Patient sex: M
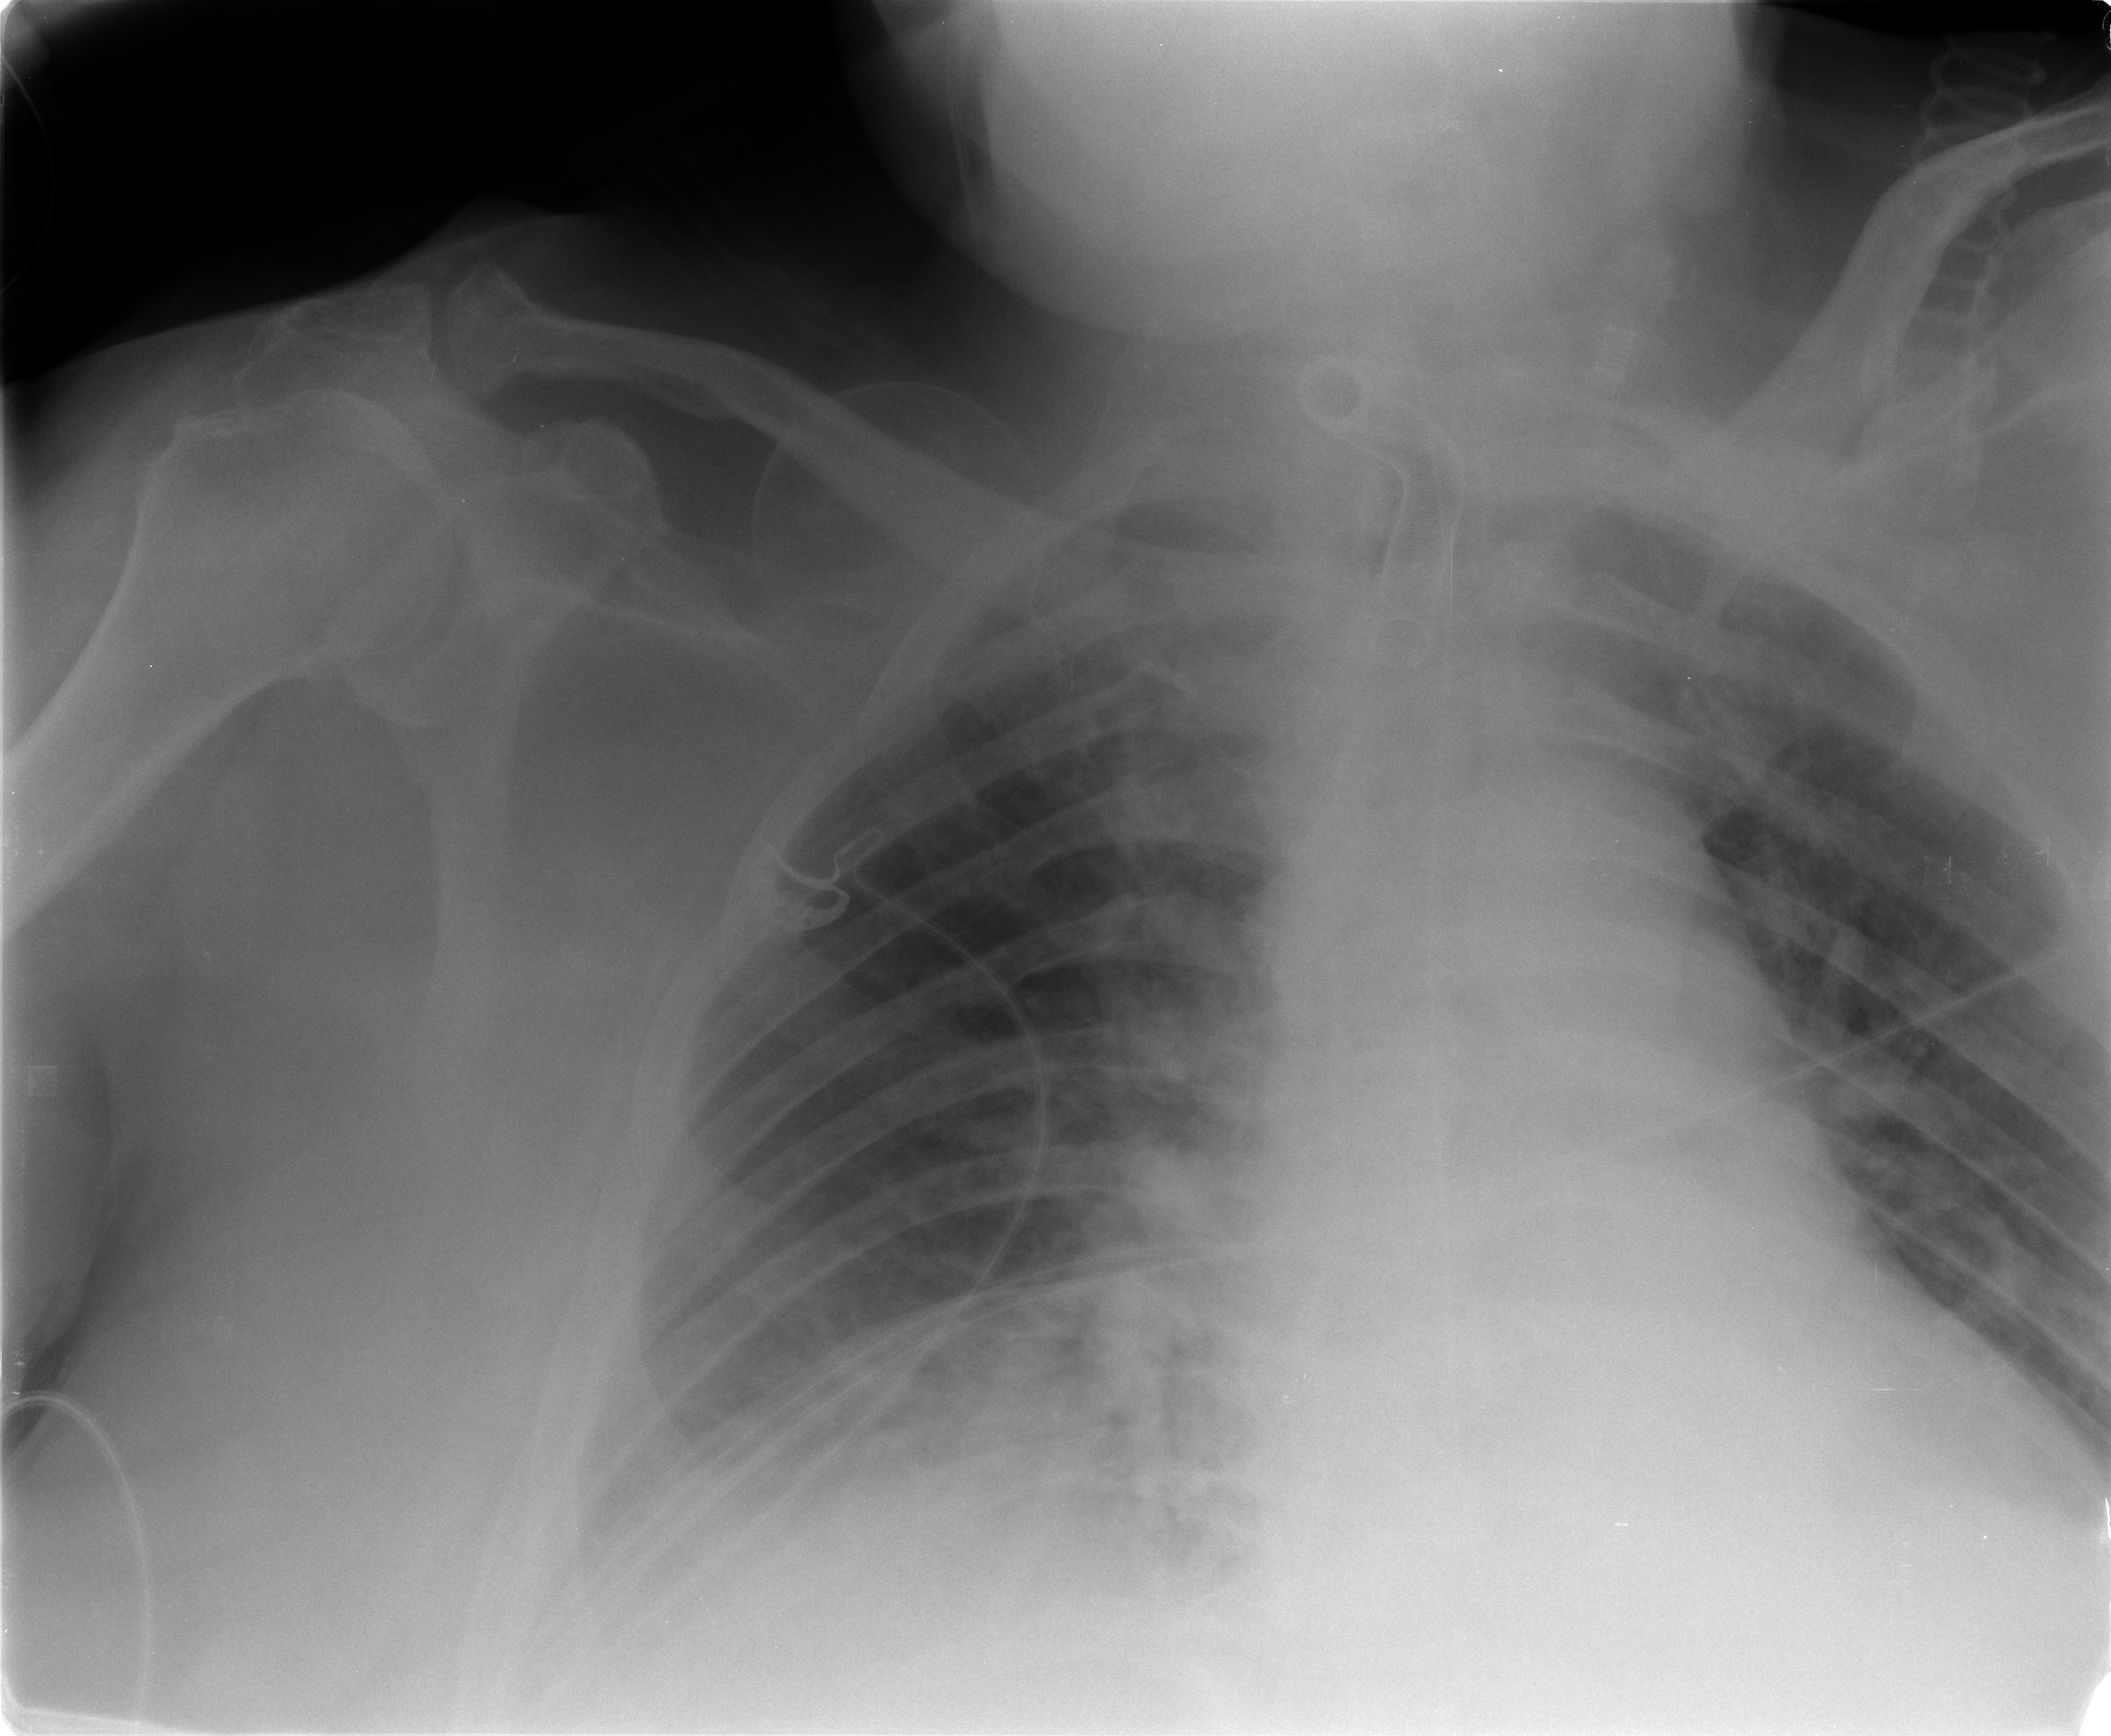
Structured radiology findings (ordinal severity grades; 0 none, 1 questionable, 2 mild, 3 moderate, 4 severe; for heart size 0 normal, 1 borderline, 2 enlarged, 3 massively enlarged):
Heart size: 2
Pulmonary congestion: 2
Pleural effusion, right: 2
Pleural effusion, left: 0
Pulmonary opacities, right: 2
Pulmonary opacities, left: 1
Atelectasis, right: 2
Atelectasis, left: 1